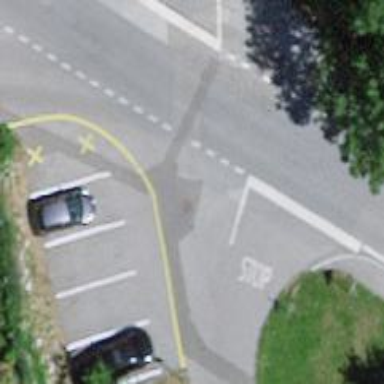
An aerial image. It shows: Stop road.